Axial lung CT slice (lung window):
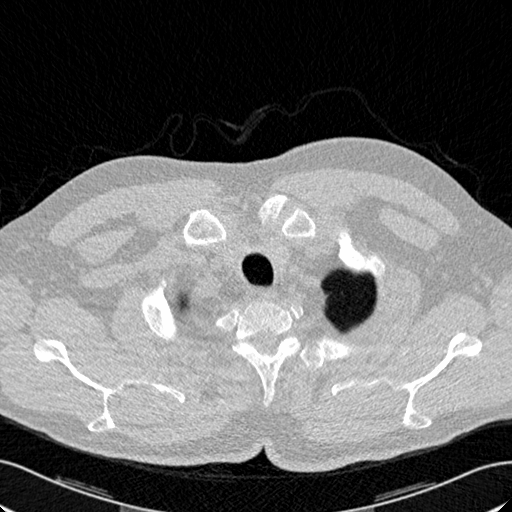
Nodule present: no